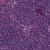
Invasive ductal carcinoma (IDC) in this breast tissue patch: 0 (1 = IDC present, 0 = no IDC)